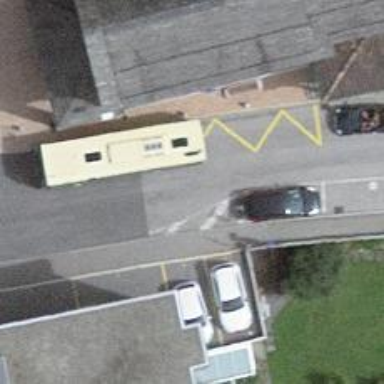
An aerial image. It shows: Bus stop along the road.